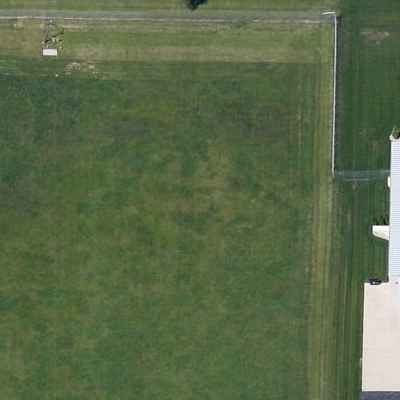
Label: Grass